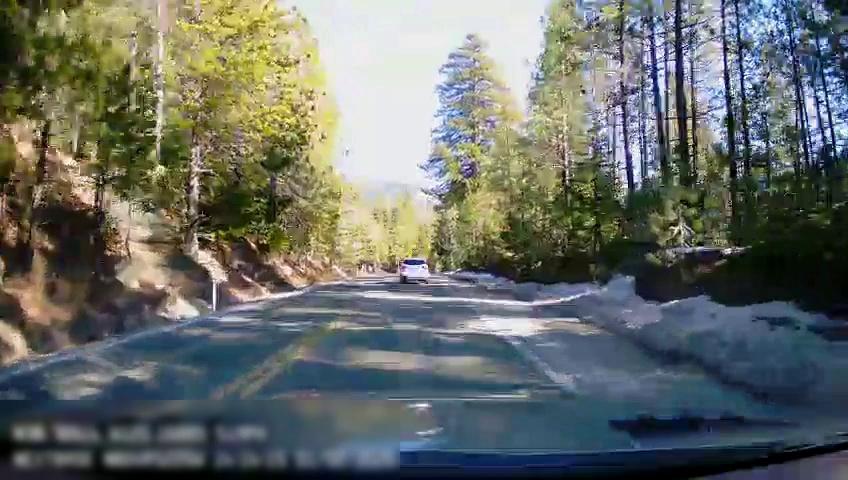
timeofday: Day
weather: Sunny
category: Drivable Space
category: Vehicles | SUV
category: Lanes | Current Lane
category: Lanes | Alternate Lane